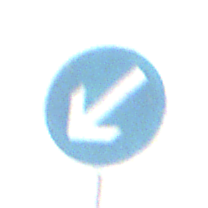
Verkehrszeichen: VorgeschriebeneVorbeifahrtLinks
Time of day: SunriseSunset
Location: Outdoor (RoadRail)
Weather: PartlyCloudy
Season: NotSpecified
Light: Natural